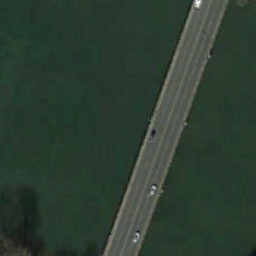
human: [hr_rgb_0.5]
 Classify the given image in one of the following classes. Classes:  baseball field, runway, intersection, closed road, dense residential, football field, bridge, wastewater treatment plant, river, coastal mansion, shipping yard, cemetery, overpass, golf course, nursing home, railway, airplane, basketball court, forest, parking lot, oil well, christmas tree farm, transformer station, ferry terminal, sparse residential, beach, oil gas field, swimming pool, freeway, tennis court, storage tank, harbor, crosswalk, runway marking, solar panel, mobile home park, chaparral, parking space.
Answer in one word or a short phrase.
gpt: bridge